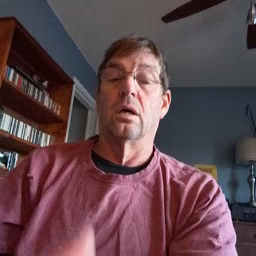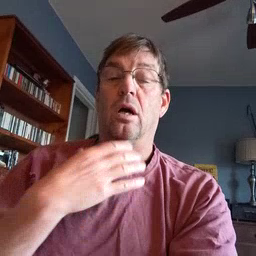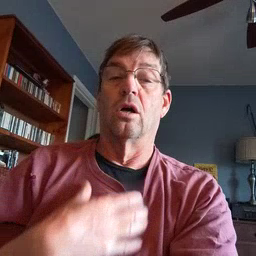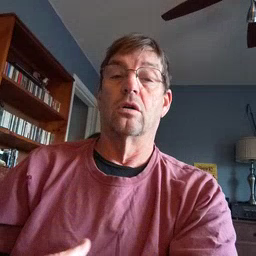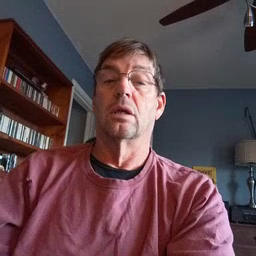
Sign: hungry